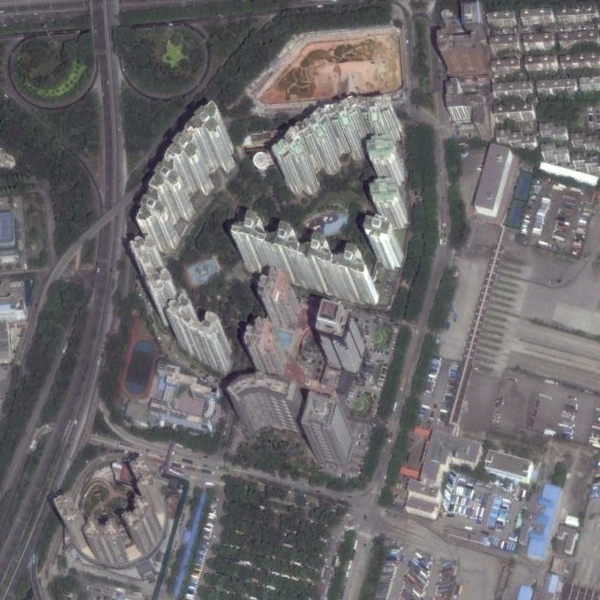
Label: Commercial